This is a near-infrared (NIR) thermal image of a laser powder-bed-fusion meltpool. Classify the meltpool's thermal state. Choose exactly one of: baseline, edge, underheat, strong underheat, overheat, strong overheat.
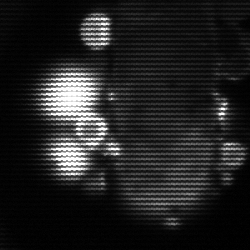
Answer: strong underheat